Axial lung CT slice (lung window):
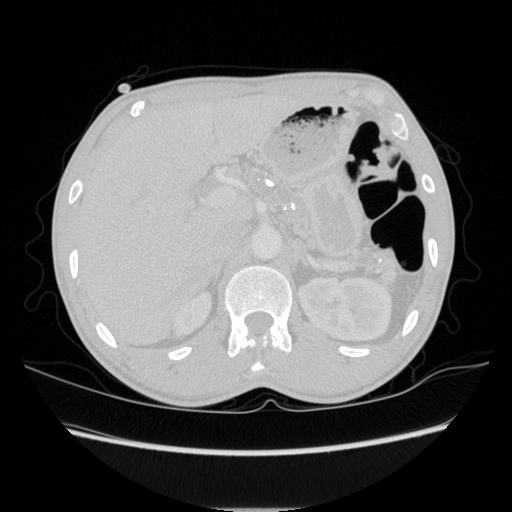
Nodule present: no